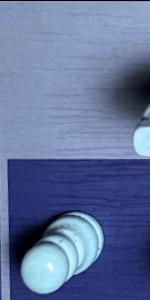
Label: Empty